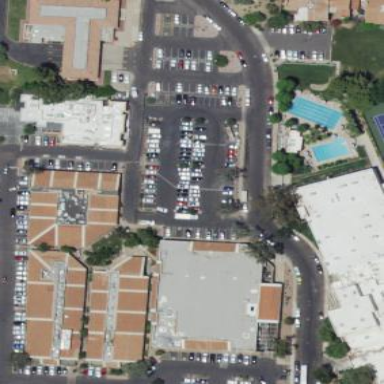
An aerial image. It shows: Commercial area.